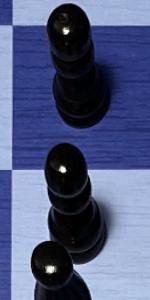
Label: Pawn_Black